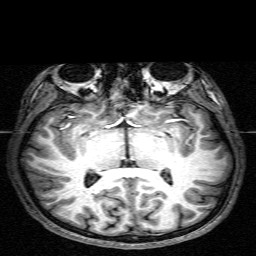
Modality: T1w
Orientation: coronal